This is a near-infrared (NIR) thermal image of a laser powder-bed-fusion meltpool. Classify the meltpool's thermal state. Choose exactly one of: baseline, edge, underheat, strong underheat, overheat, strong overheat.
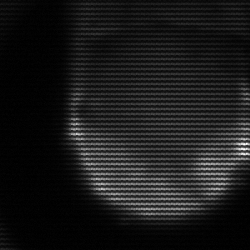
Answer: edge